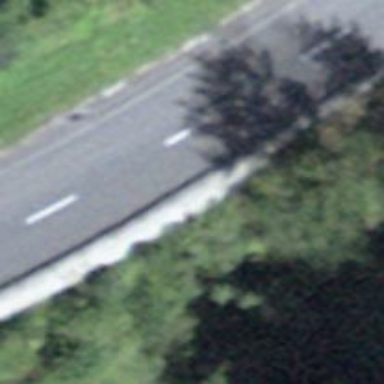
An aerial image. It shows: Retaining wall.